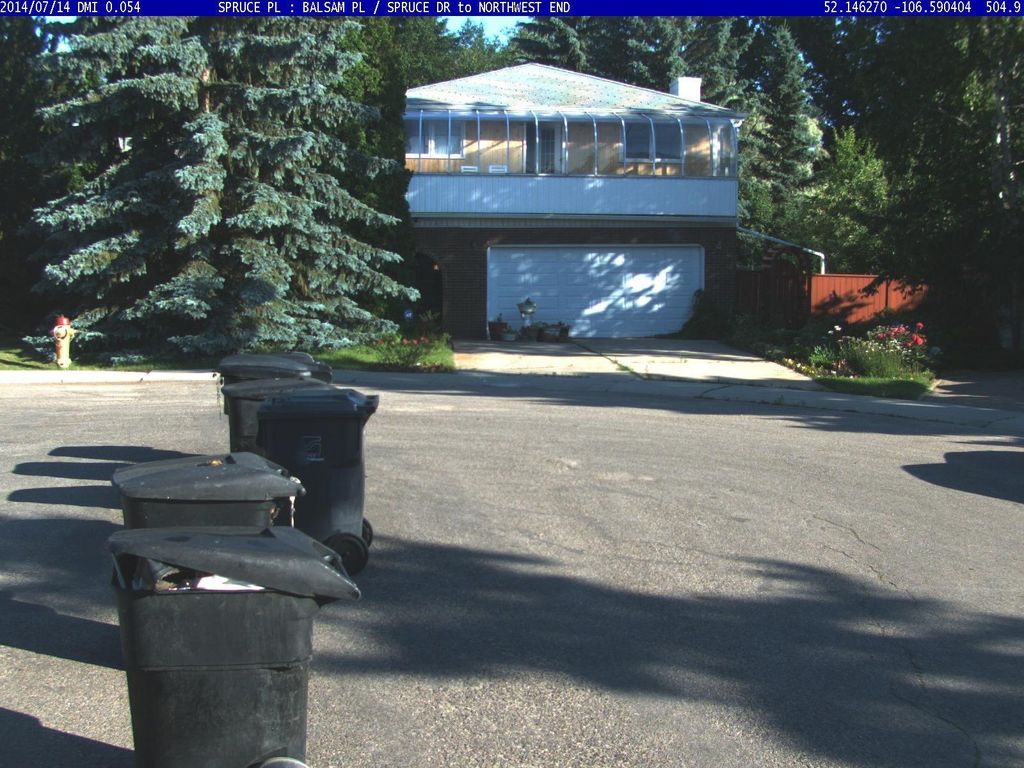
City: saskatoon